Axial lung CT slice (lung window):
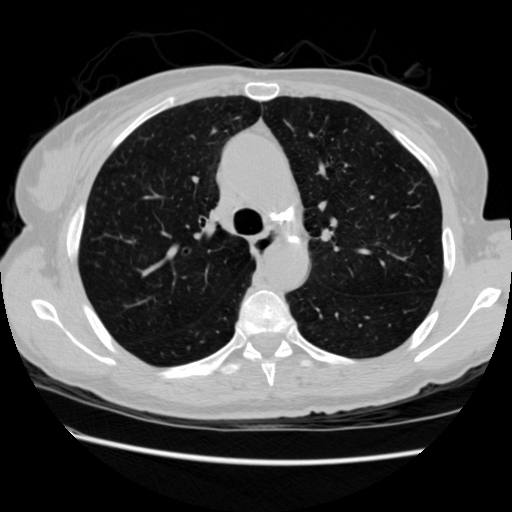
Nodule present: no